Question: I have table with following table schema :

I have created a method that returns the list of value on query execution.
'''
protected List findAllWithGroupClause(Class clazz) {
List objects = null;
try {
startOperation();
String SQL_QUERY = "SELECT COUNT(serviceName) AS RunningInstances ,serviceName,SUM(numberofthread) as workerThread "
+ "FROM servicemanagerdetails WHERE servicemanagerstatus=:status GROUP BY serviceName";
Query query = session.createQuery(SQL_QUERY);
query.setString("status", "Running");
objects = query.list();
tx.commit();
} catch (HibernateException e) {
handleException(e);
} finally {
HibernateFactory.close(session);
}
return objects;
}
'''
and for that declared ServiceManagerDetails.hbm.xml file:
'''
<?xml version="1.0" encoding="UTF-8"?>
<!DOCTYPE hibernate-mapping PUBLIC "-//Hibernate/Hibernate Mapping DTD 3.0//EN" "http://hibernate.sourceforge.net/hibernate-mapping-3.0.dtd">
<hibernate-mapping>
<class name="com.arosys.hibernatedatamanager.ServiceManagerDetails" table="servicemanagerdetails">
<id column="servicedetailsid" name="servicedetailsID" type="integer">
<generator class="increment"/>
</id>
<property column="serviceID" name="servicemanagerID" type="string"/>
<property column="servicemode" name="servicemode" type="string"/>
<property column="servicetype" name="servicetype" type="string"/>
<property column="servicemanagerstatus" name="servicemanagerstatus" type="string"/>
<property column="controlqueue" name="controlQueue" type="string"/>
<property column="controlexchange" name="contolExchange" type="string"/>
<property column="controlroutingkey" name="controlRoutingkey" type="string"/>
</class>
</hibernate-mapping>
'''
i have created column alias for that it is necessary to write setter and getter method as well as define mapping?please explain how can retrieve value from list.
Thanks
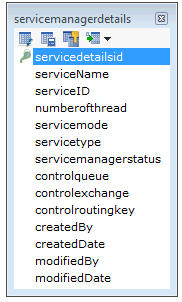
Answer: You have a select statement for selecting aggregate functions COUNT, SUM etc. In this case the hibernate 'Query.list()' returns a list of arrays of objects.
If you want to get the SUM of the fourth row, you do
'''
Object obj4[] = objects.get(3);
long sum4 = ((Number)obj4[2]).longValue();
'''
and for the serviceName of the third row you do
'''
Object obj3[] = objects.get(2);
String name2 = (String)obj4[2];
'''
(both examples for explaining; your code will look more variable).
You do not need to write getters and setters, you even can't do that. You can't use the column aliases outside the select string.